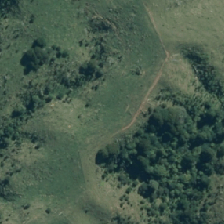
Land cover: manuka_kanuka